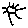
Label: sun